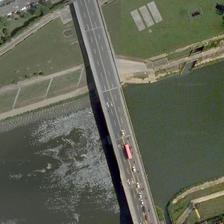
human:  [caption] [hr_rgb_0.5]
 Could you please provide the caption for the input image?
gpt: a long bridge is on the river with dark green water running .

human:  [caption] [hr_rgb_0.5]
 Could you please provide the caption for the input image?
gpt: a bridge is on a black river .

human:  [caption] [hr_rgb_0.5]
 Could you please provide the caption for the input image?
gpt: a bridge is on a river with many buildings on two sides of it .

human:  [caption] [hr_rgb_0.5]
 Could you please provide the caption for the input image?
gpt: the river is very fast and the traffic on the bridge over the river is also very busy .

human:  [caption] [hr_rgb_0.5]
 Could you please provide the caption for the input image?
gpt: a bridge is on a black river .